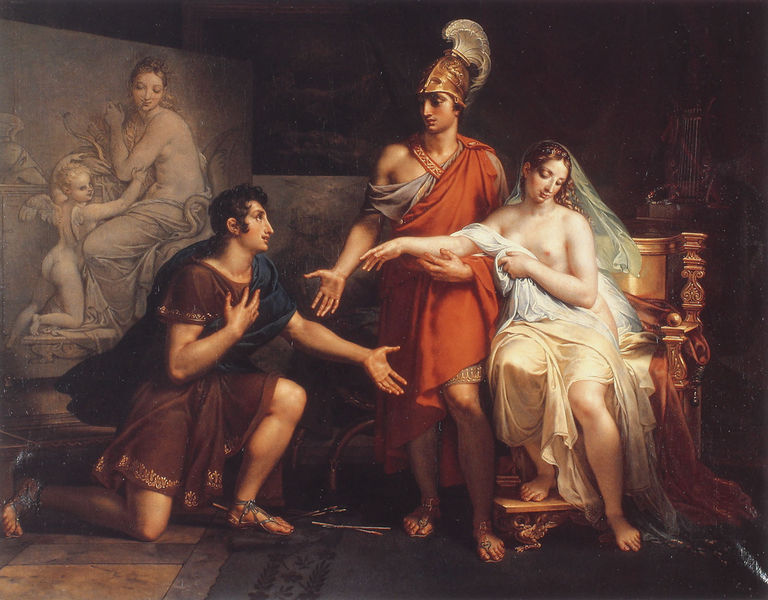
Titel: Alexander der Große übergibt Kampaspe an Appeles
Künstler: Charles Meynier
Institution: Rennes, Musée des Beaux-Arts
Schlagwörter: gemälde, gott, mann, nackt, menschen, brust, frau, stuhl, schleier, teppich, relief, schemel, atelier, sandalen, antike, knien, leinwand, helm, mythologie, modelle, römer, toga, knieend, kniend, antrag, anbetung, bitten, zitzend